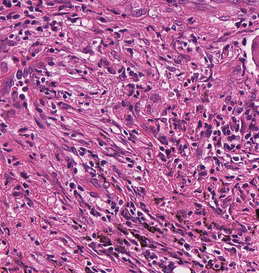
Tumor epithelial tissue: no
Tumor-associated stroma tissue: yes
Normal tissue: no